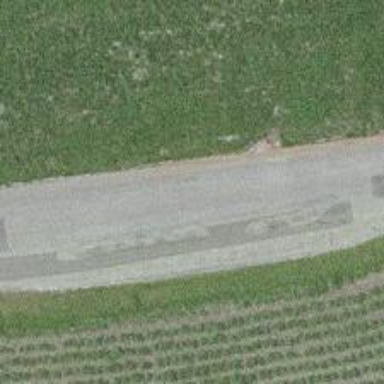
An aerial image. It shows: Passing place on the road.